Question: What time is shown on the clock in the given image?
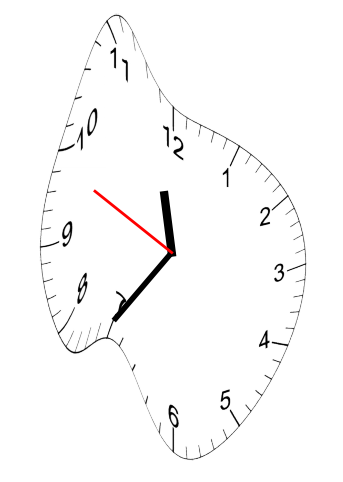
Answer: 11:35:49